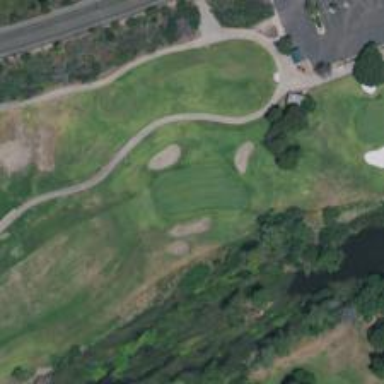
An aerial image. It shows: Golf hole.